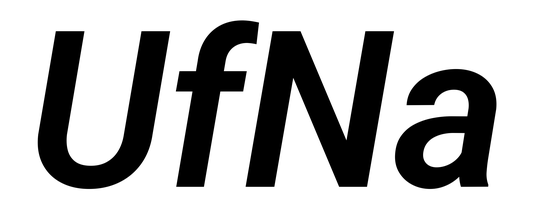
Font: Roboto-Italic_SemiBold_Italic